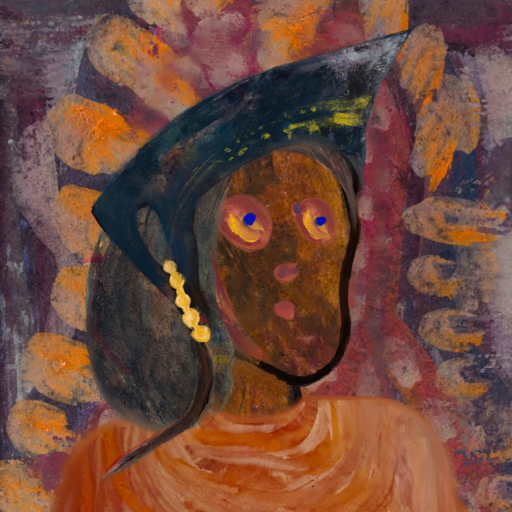
Background: Doll, Head And Neck Side: Mosgoul, Face Side: Mother_And_Son_Son, Bust: Pious_Lady, Hair Side: Gypsy_Mother, Head Accessory: Irani, Second Necklace: Blank, Necklace: Blank, Baby: Blank